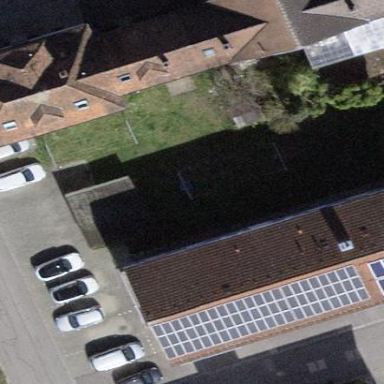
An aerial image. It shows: Gabled roof apartments building.